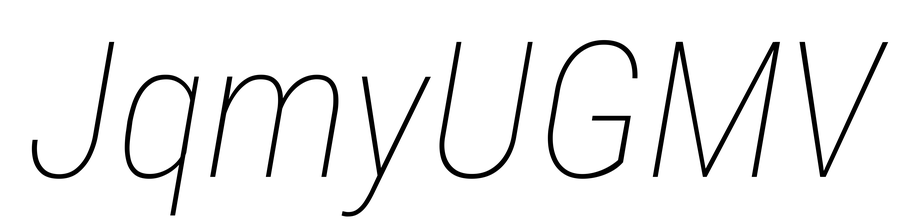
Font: Roboto-Italic_Condensed_Thin_Italic